Field crop: maize
Growth stage: 2
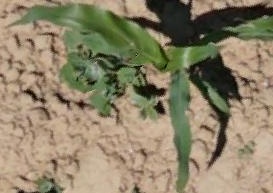
Species: maize